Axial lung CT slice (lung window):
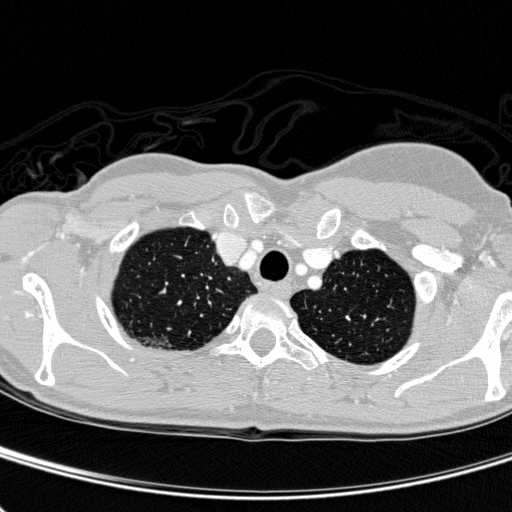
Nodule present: no